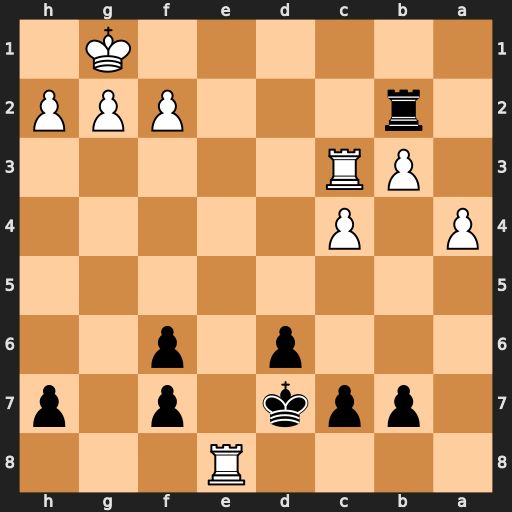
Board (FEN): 4R3/1ppk1p1p/3p1p2/8/P1P5/1PR5/1r3PPP/6K1
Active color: b
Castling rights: -
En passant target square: -
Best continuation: Rb1+ Rc1 Rxc1+ Re1 Rxe1#